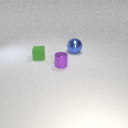
small green rubber cube in front of large blue metal sphere